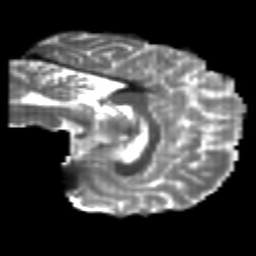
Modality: T2w
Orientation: sagittal
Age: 26
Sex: male
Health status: healthy
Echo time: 0.074 s